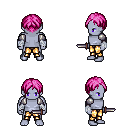
a pixel art fantasy rpg character, male body template, dark elf, purple skin, steel arm armor, gold greaves, pink parted hairstyle, white cloth bandages, dagger, four views (front, back, left, right), 2x2 character sprite sheet, small pixel art, hard edges, no anti-aliasing